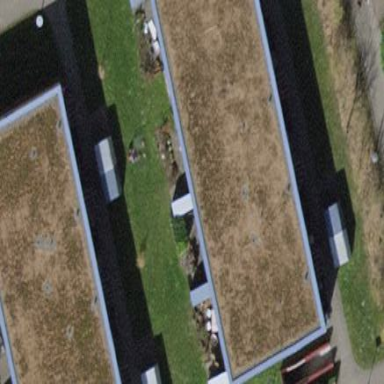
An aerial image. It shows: Terrace building.